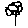
Label: flower